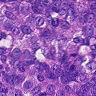
Metastatic tissue present: yes